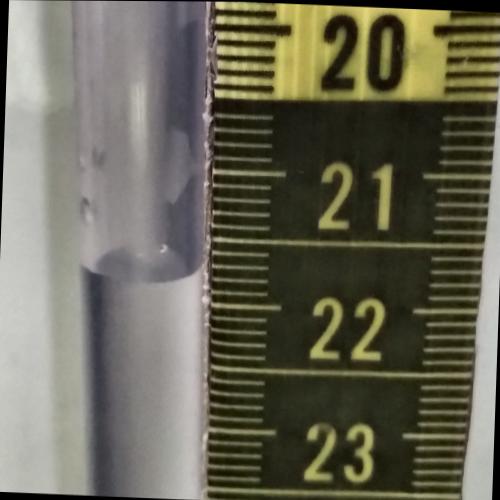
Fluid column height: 21.8 cm